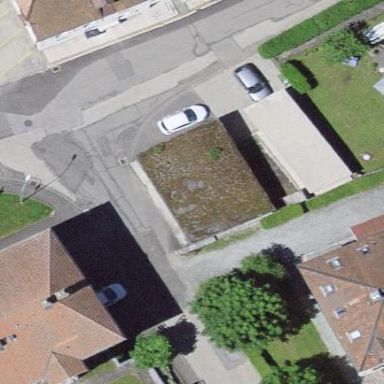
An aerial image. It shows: Garage.